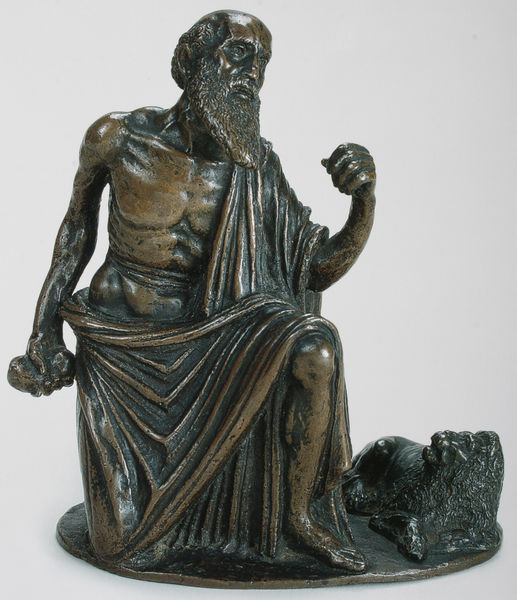
Titel: Hl. Hieronymus
Künstler: Severo da Ravenna
Standort: Brescia
Institution: Musei Civici d'Arte e Storia
Schlagwörter: fuß, hand, kampf, mann, nackt, umhang, brust, geste, mund, nase, ohr, blick, hund, tier, tuch, alt, bart, arm, bibel, falten, sockel, stein, vollbart, figur, gewand, sitzend, renaissance, schulter, skulptur, statue, mähne, bein, alter mann, lehrer, muskeln, glatze, draperie, metall, bauch, bildhauerei, bronze, faltenwurf, plastik, knie, liegend, oberkörper, dünn, muskulös, alter, antike, greis, philosoph, rippen, hocken, kupfer, faust, geballt, knien, denker, sieg, aufstehen, stirnglatze, antik, knieend, kniend, erhoben, entschlossen, bettler, gelehrter, löwe, david, tunika, grieche, metal, sieger, bronzeguss, legende, athen, klassisch, mager, asket, sokrates, statur, daniel, hieronymus, einsiedler, bärtiger, besiegt, sanduhr, bronce, kniender, aristoteles, tötung, füssen, hironymus, besieht, figur skulptur, platon, sulptur, statue bronze, geballte faust, bonde